Question: I am using Datatables.net and I am running into an issue where they table appears to be going past the constraints of the blocks its contained within. Acting similar to a floating element. I am not really sure how to address this issue as I am not really sure exactly whats going on.
More times then less my tables will stay within the confines of my template and push the template with it where needed, except this table. Example of what I mean

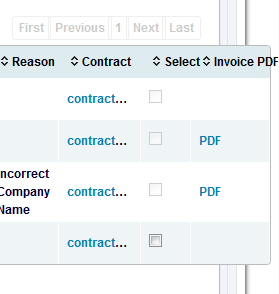
Answer: You can control whether the containing element shows the over-sized data table by using the CSS property "overflow". If you set overflow:hidden, the table will be truncated, whereas if you set overflow:scroll the containing element will get a scroll bar which you can use to see the whole table (by scrolling around it).
However, I'm guessing you want to prevent the overflow, in which case your problem comes down to the data table's width and its container's width. If your data table's content is simply too big, then you need to use the data table options to adjust the content (for instance, you might want to change your aoColumnDefs to have shorter header text). If the table's contents are what you want, but you want to make the table smaller, then you'll need to play with the CSS for it (ie. you may want to lower the font size).
Finally, if the data table is a fine size, and your problem is just that the containing element is too small, you need to increase the width (via the CSS properties width or min-width) of that containing element.
Hope that helps.